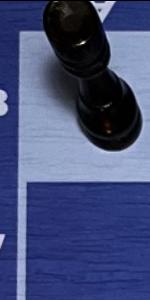
Label: Empty